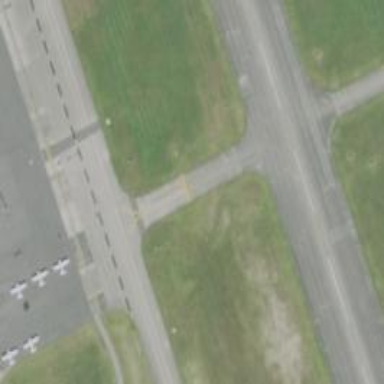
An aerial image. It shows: View of taxiway at the airport.